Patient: sex F, age 59
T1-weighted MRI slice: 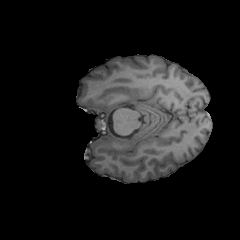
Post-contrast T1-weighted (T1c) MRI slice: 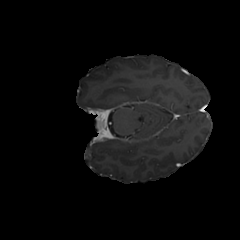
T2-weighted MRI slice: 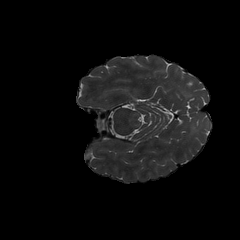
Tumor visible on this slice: no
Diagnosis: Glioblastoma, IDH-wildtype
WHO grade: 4